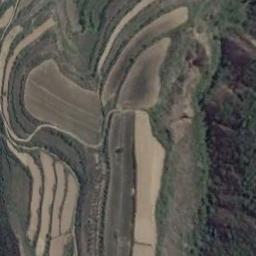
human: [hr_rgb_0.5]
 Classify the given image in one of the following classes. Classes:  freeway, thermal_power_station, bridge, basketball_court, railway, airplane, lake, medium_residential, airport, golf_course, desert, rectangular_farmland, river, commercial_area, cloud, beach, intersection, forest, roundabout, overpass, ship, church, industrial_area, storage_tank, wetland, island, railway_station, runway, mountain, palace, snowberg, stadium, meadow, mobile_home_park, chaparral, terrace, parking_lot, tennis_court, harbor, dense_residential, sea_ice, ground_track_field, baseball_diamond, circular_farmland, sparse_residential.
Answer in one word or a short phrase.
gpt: terrace